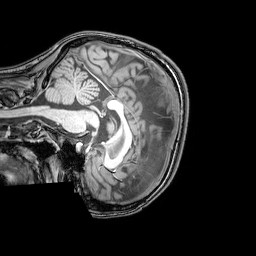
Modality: T1w
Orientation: sagittal
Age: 22
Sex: female
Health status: healthy
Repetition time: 0.081 s
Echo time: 0.037 s